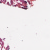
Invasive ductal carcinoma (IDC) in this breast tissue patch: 0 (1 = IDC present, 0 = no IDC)